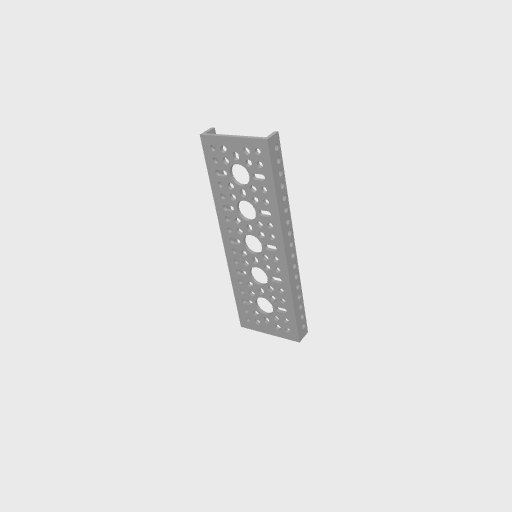
Part: LowSideUChannel5H